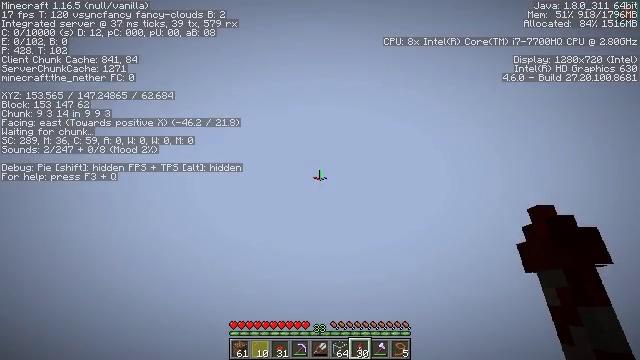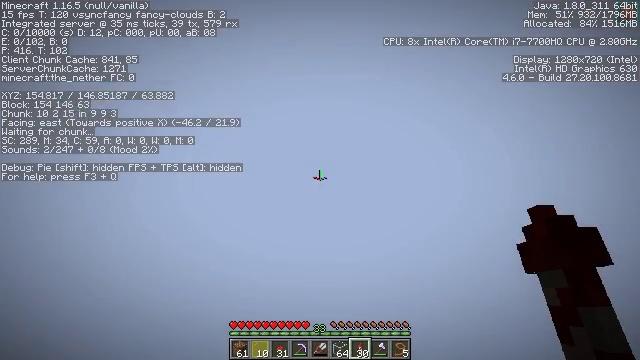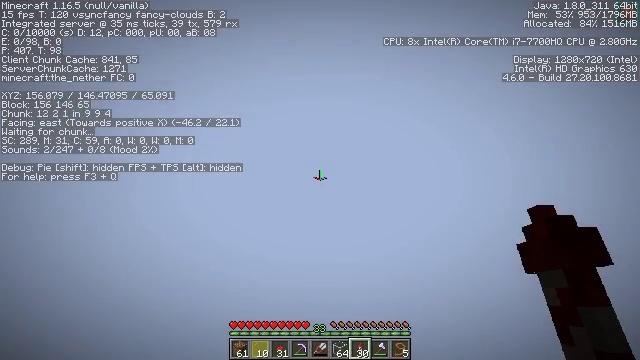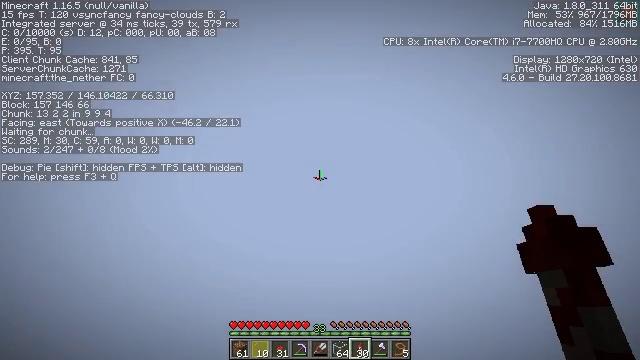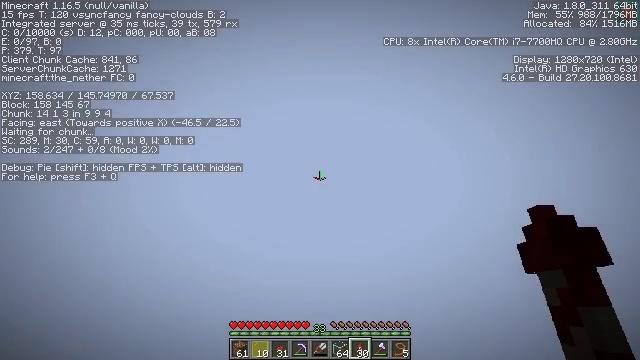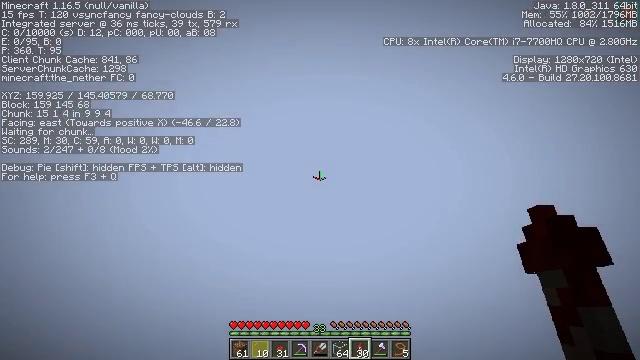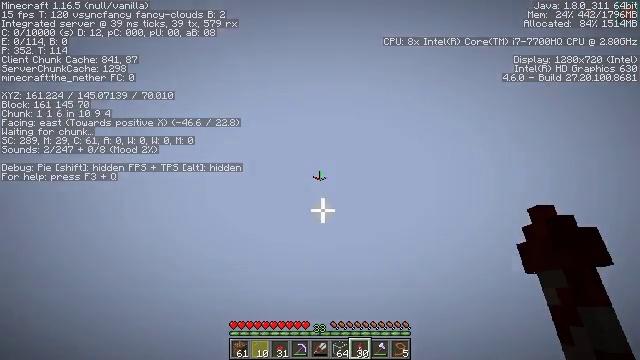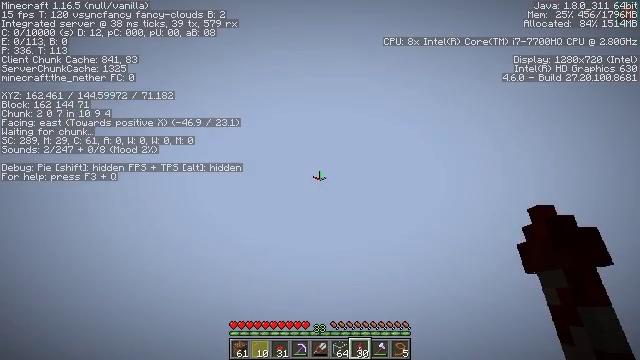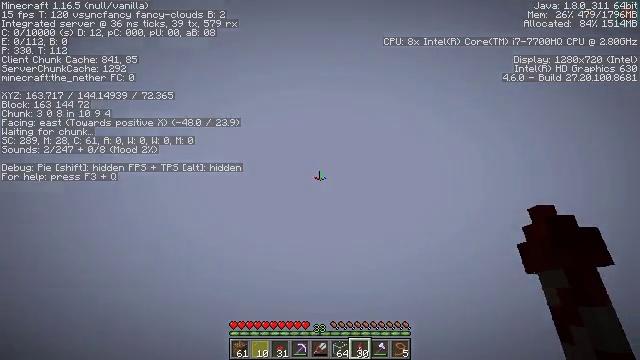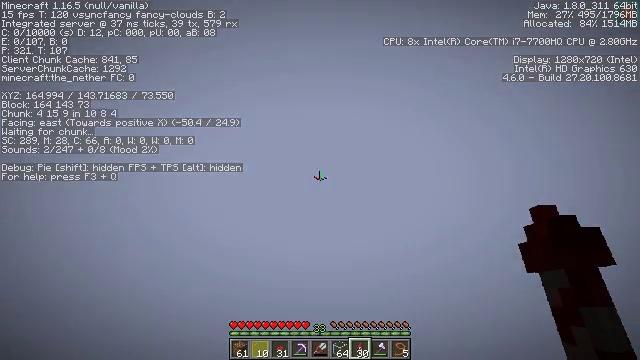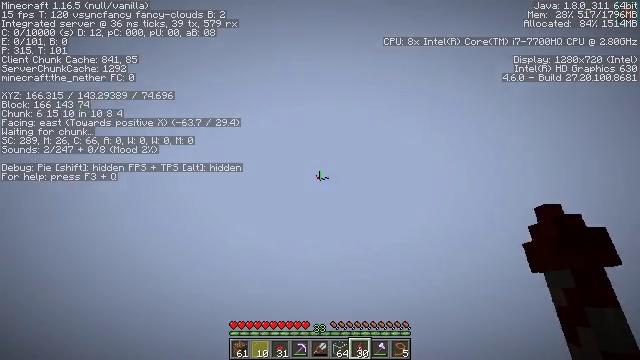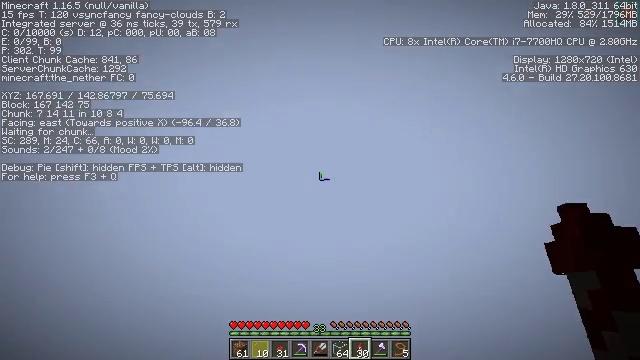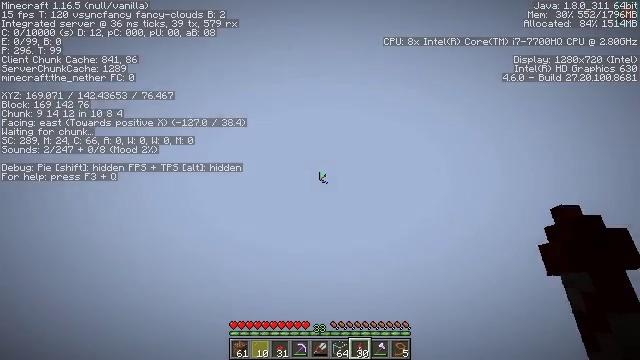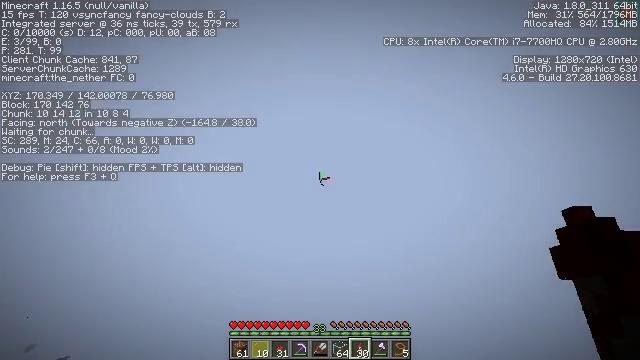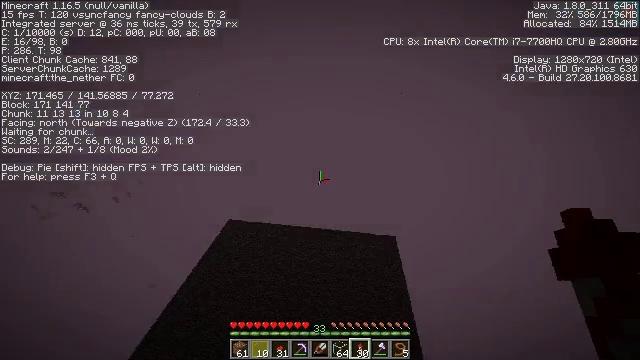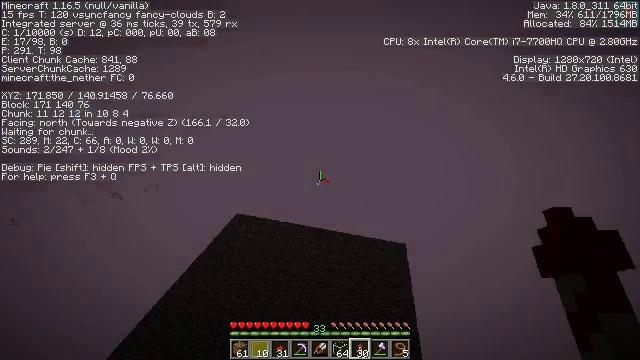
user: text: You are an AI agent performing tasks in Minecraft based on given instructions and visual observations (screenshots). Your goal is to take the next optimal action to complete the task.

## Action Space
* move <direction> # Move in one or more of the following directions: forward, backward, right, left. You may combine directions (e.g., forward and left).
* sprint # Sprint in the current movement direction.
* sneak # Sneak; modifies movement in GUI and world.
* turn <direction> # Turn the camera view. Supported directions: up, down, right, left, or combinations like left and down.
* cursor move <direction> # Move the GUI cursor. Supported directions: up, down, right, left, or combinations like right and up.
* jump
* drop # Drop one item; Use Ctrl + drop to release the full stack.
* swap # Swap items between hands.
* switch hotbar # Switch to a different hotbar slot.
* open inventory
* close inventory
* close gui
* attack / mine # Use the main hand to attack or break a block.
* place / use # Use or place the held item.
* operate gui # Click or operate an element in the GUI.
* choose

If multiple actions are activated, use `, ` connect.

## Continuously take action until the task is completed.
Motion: motion action
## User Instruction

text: Combine honeycombs to craft the honeycomb block.
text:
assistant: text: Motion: no_op
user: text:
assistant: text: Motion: no_op
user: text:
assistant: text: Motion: no_op
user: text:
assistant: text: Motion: no_op
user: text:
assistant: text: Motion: no_op
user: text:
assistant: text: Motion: no_op
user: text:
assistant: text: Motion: no_op
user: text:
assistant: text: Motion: turn left
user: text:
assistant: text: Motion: turn left and down
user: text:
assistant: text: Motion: turn left and down
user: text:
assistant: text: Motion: turn left and down
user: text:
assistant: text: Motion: turn left and down
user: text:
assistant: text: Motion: turn left
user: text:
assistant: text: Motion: turn left and up
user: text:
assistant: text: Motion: turn left and up
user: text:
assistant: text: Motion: no_op
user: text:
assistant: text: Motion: no_op
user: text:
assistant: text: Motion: no_op
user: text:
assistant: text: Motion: turn left and down
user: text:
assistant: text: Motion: turn left and down
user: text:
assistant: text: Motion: turn left
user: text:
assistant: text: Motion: turn left and up
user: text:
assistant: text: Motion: turn left and up
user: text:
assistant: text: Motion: turn left and up
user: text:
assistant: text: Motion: turn left and up
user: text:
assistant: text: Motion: turn left and up
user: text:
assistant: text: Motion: turn left and up
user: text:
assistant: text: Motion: turn left and up
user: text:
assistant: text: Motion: turn left and up
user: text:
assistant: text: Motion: turn left and up